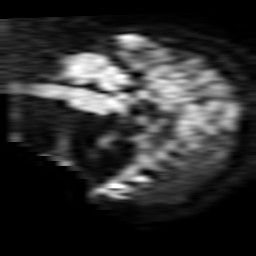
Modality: TRACE
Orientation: sagittal
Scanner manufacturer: philips
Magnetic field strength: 1.5 T
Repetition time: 4.821 s
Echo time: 0.07764 s